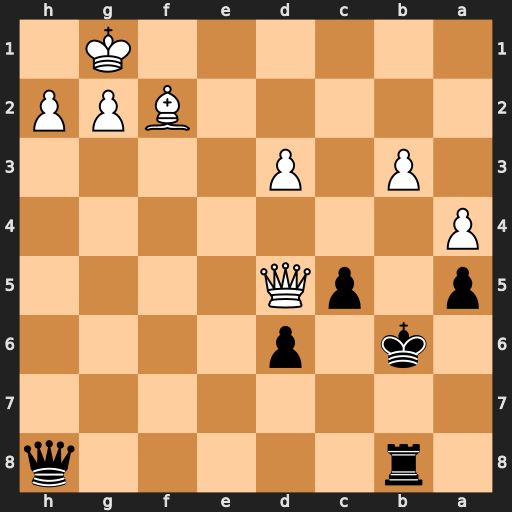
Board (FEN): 1r5q/8/1k1p4/p1pQ4/P7/1P1P4/5BPP/6K1
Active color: b
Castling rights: -
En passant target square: -
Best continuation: Qa1+ Be1 Qxe1#